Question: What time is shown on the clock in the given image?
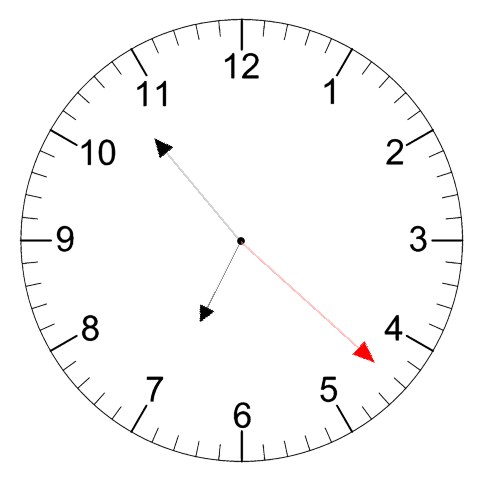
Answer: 06:53:22